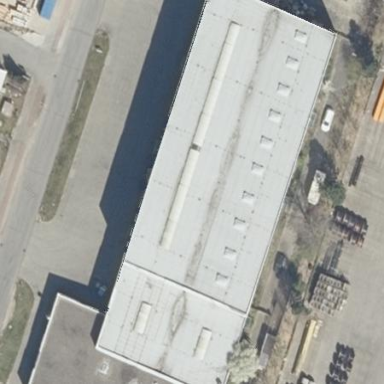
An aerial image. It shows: Commercial building.